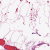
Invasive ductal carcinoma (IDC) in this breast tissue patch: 0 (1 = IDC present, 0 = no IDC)